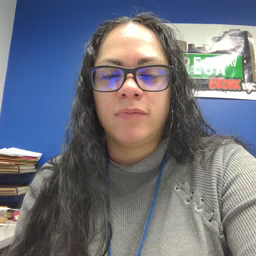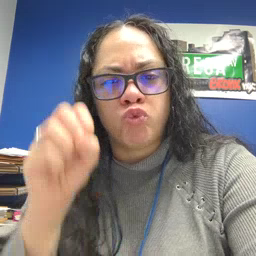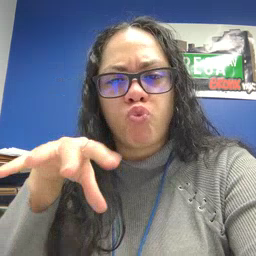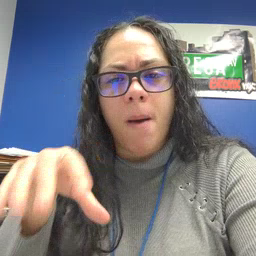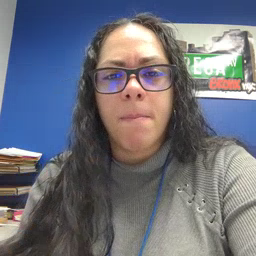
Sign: drop